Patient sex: M
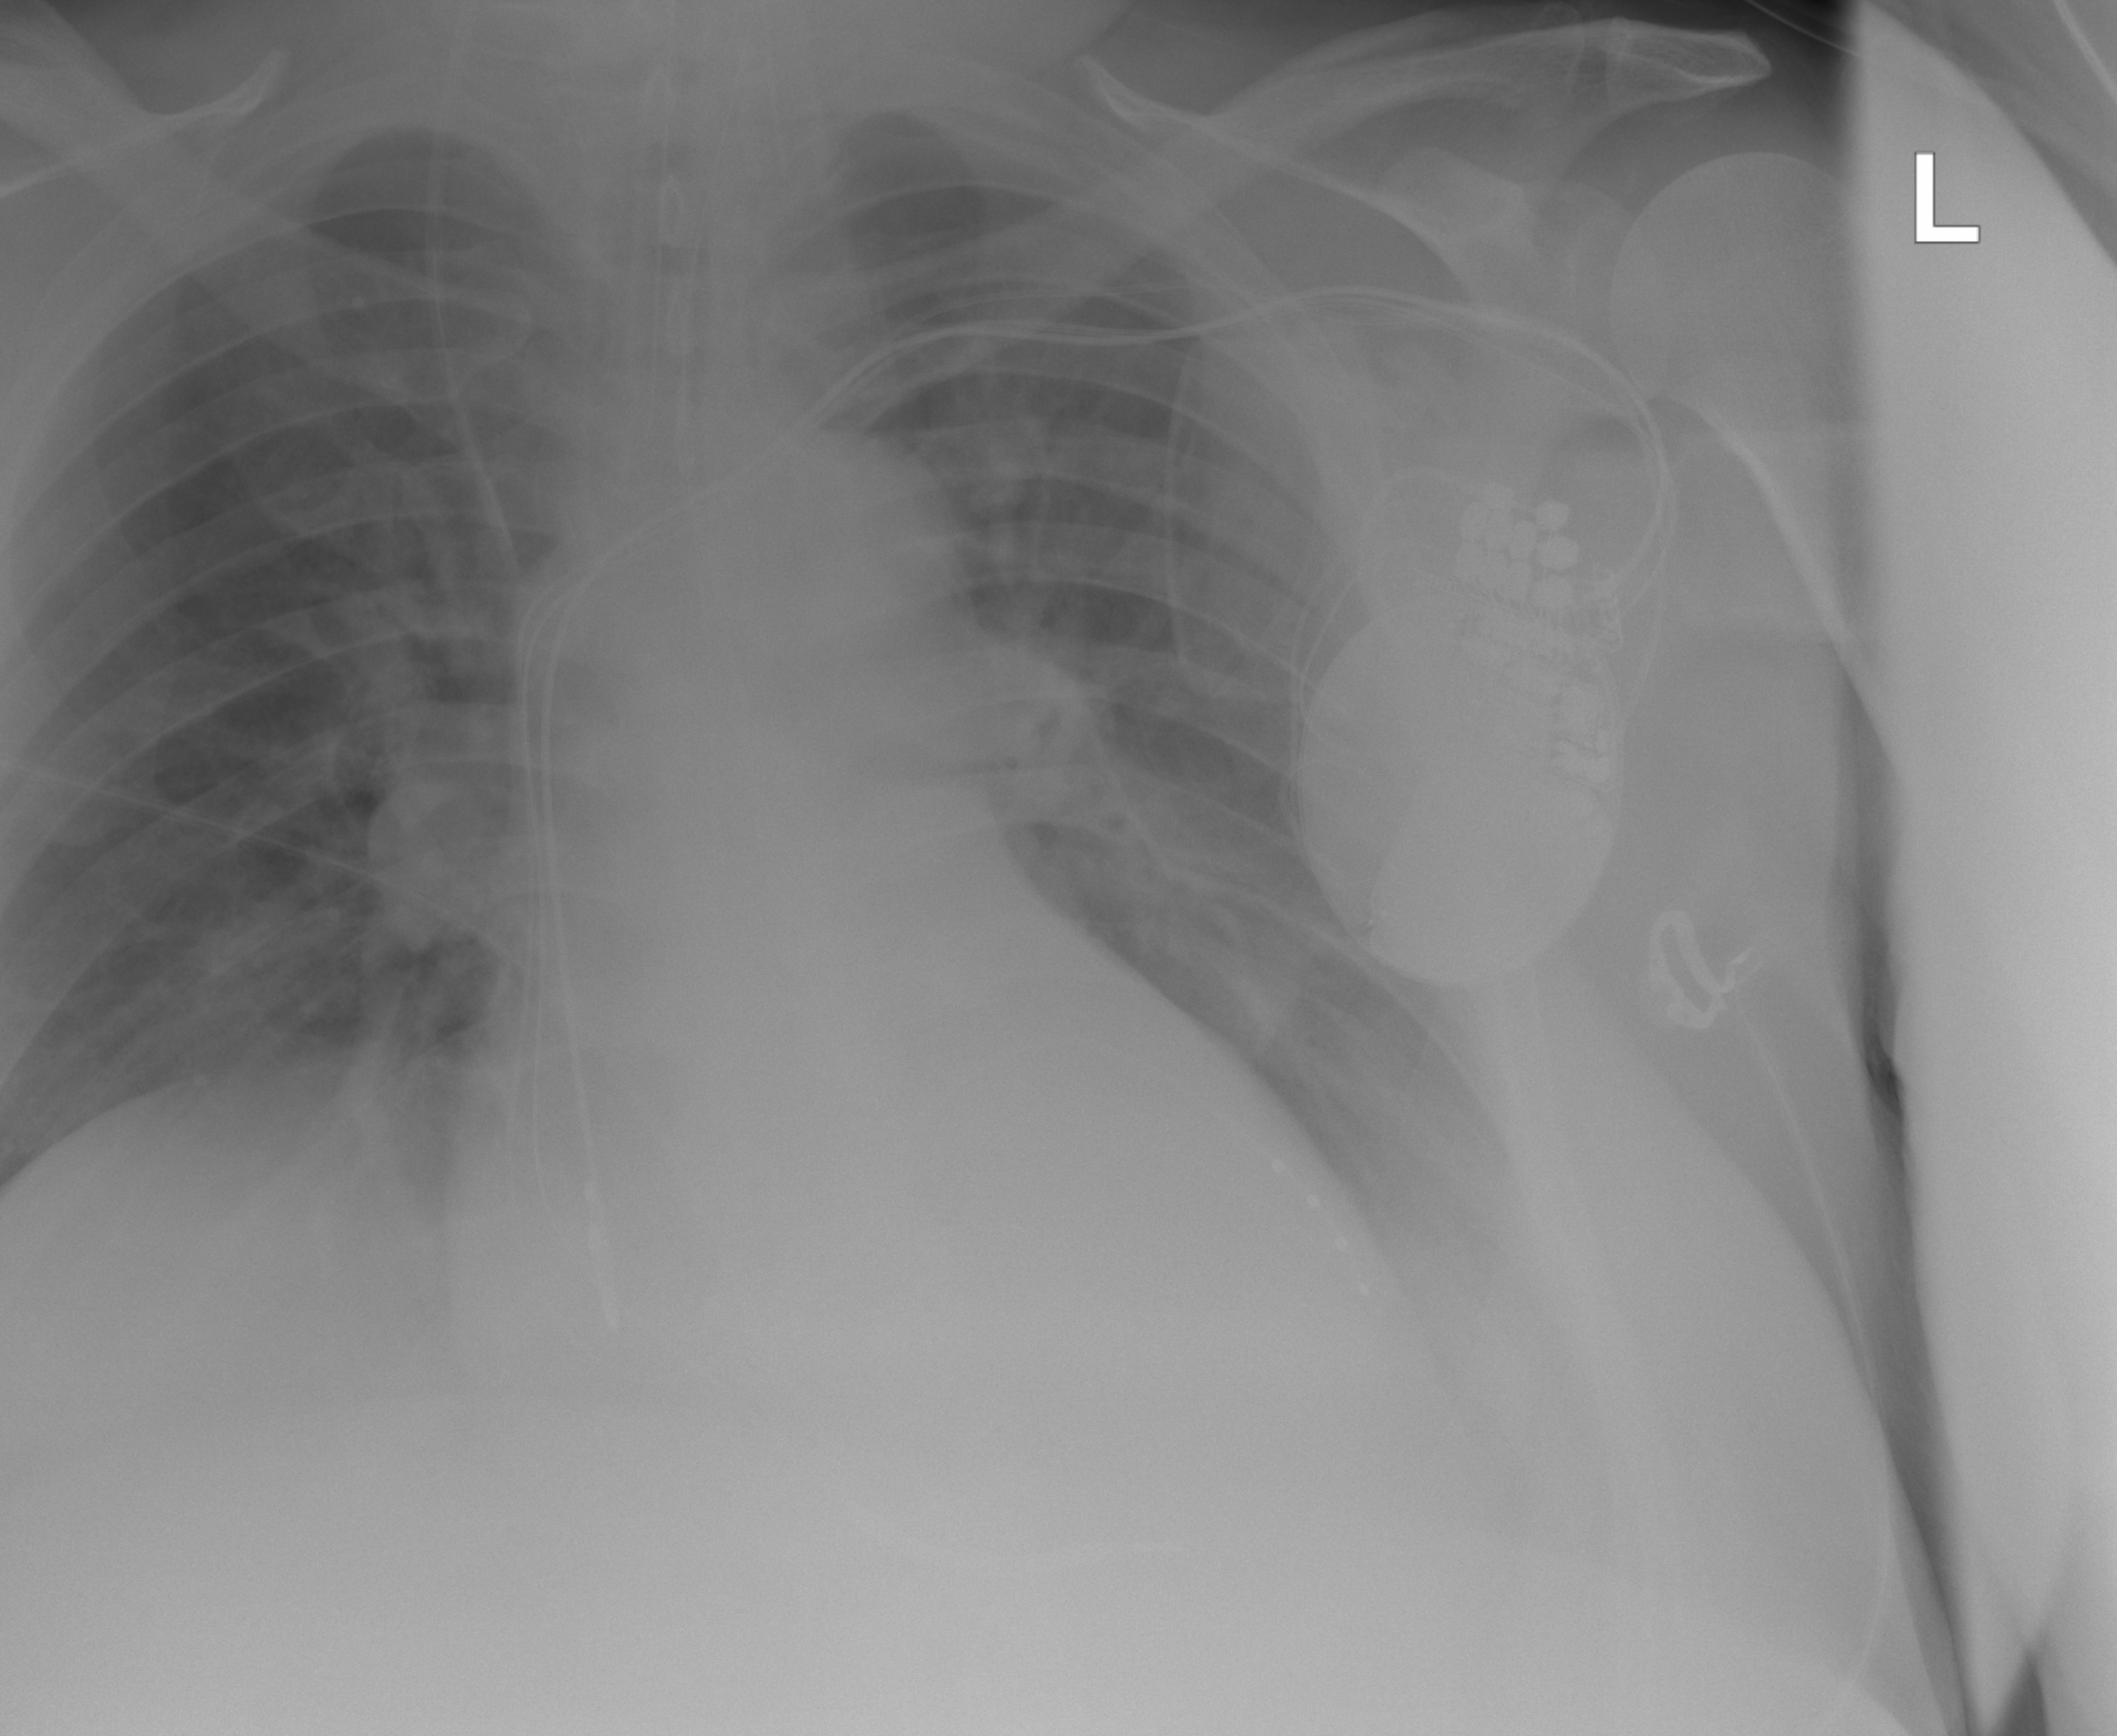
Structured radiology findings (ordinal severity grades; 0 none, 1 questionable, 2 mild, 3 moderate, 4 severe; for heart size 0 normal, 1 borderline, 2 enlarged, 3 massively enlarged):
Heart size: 2
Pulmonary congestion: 2
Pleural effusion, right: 0
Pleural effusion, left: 1
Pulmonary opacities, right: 0
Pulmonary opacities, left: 0
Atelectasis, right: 0
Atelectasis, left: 2